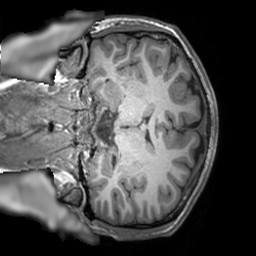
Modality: T1w
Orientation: coronal
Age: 25
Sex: male
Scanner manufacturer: siemens
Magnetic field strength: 3 T
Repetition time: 1.9 s
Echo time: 0.00293 s